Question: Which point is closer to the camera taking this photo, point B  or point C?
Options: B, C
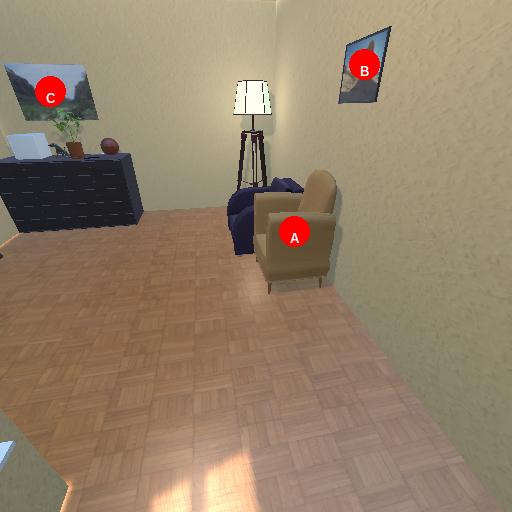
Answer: B